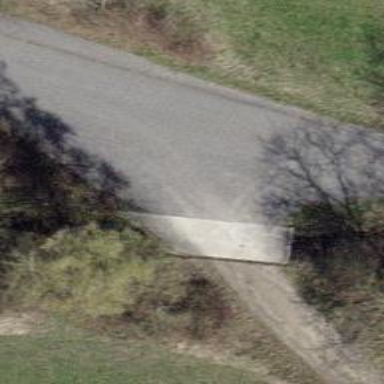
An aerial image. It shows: Unclassified road with asphalt surface.